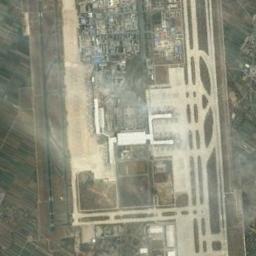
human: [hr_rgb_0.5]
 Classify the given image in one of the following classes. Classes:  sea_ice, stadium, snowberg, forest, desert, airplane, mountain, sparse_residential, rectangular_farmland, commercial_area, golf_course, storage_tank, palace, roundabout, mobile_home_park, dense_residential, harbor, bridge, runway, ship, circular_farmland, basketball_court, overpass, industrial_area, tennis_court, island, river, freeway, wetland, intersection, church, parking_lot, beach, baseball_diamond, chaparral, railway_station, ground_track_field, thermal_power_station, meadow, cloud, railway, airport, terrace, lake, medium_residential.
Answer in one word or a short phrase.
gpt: airport